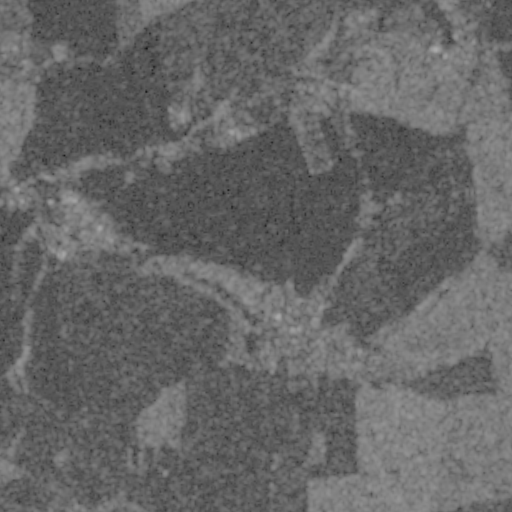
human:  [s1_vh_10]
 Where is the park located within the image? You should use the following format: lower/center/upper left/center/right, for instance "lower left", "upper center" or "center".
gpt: The park is located in the center of the image.
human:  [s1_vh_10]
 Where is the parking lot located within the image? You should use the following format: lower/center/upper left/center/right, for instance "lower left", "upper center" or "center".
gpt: The parking lot is located in the center of the image.
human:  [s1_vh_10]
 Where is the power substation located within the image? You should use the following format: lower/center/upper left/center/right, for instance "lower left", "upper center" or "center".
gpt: The power substation is located in the center left of the image.
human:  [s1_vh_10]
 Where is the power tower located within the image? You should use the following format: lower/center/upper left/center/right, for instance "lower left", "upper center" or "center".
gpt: The power tower is located in the lower right of the image.
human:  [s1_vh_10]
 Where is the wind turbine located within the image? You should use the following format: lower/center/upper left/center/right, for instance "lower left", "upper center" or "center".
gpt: The wind turbine is located in the right of the image.
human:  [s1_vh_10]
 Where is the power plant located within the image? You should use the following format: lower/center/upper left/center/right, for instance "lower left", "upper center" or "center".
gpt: There is no power plant in the image.

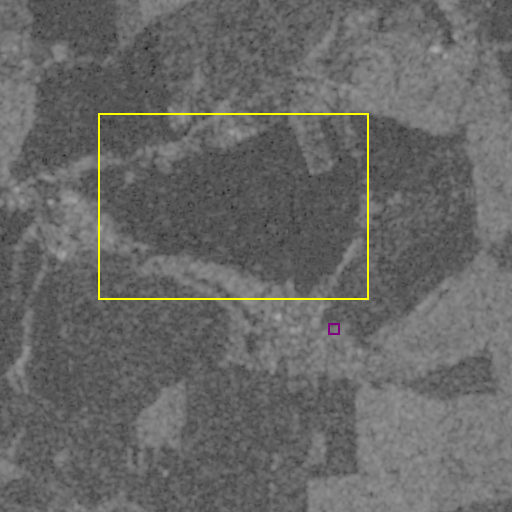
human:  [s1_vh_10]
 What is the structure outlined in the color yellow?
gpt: The structure outlined in yellow is a crop field.
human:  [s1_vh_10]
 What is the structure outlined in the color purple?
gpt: The structure outlined in purple is a park.
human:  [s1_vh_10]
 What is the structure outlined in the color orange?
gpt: There is no orange outline.